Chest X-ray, AP view. Patient: 42 years old, sex M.
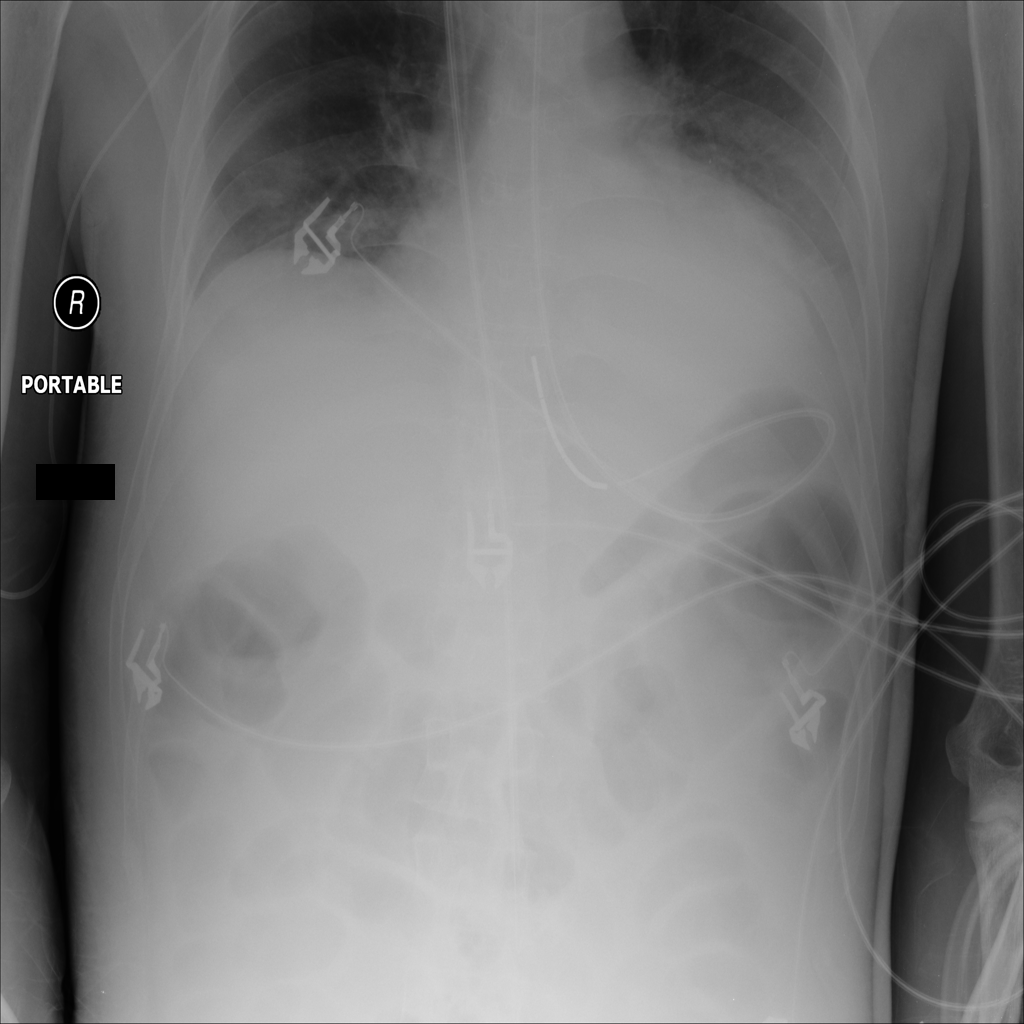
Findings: Consolidation